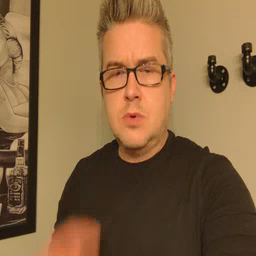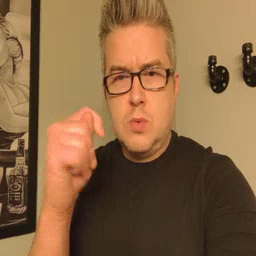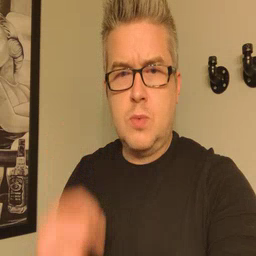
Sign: toy